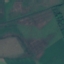
Label: Pasture